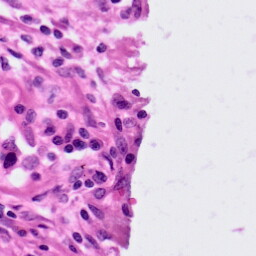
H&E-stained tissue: Lung